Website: apple
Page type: account-selection
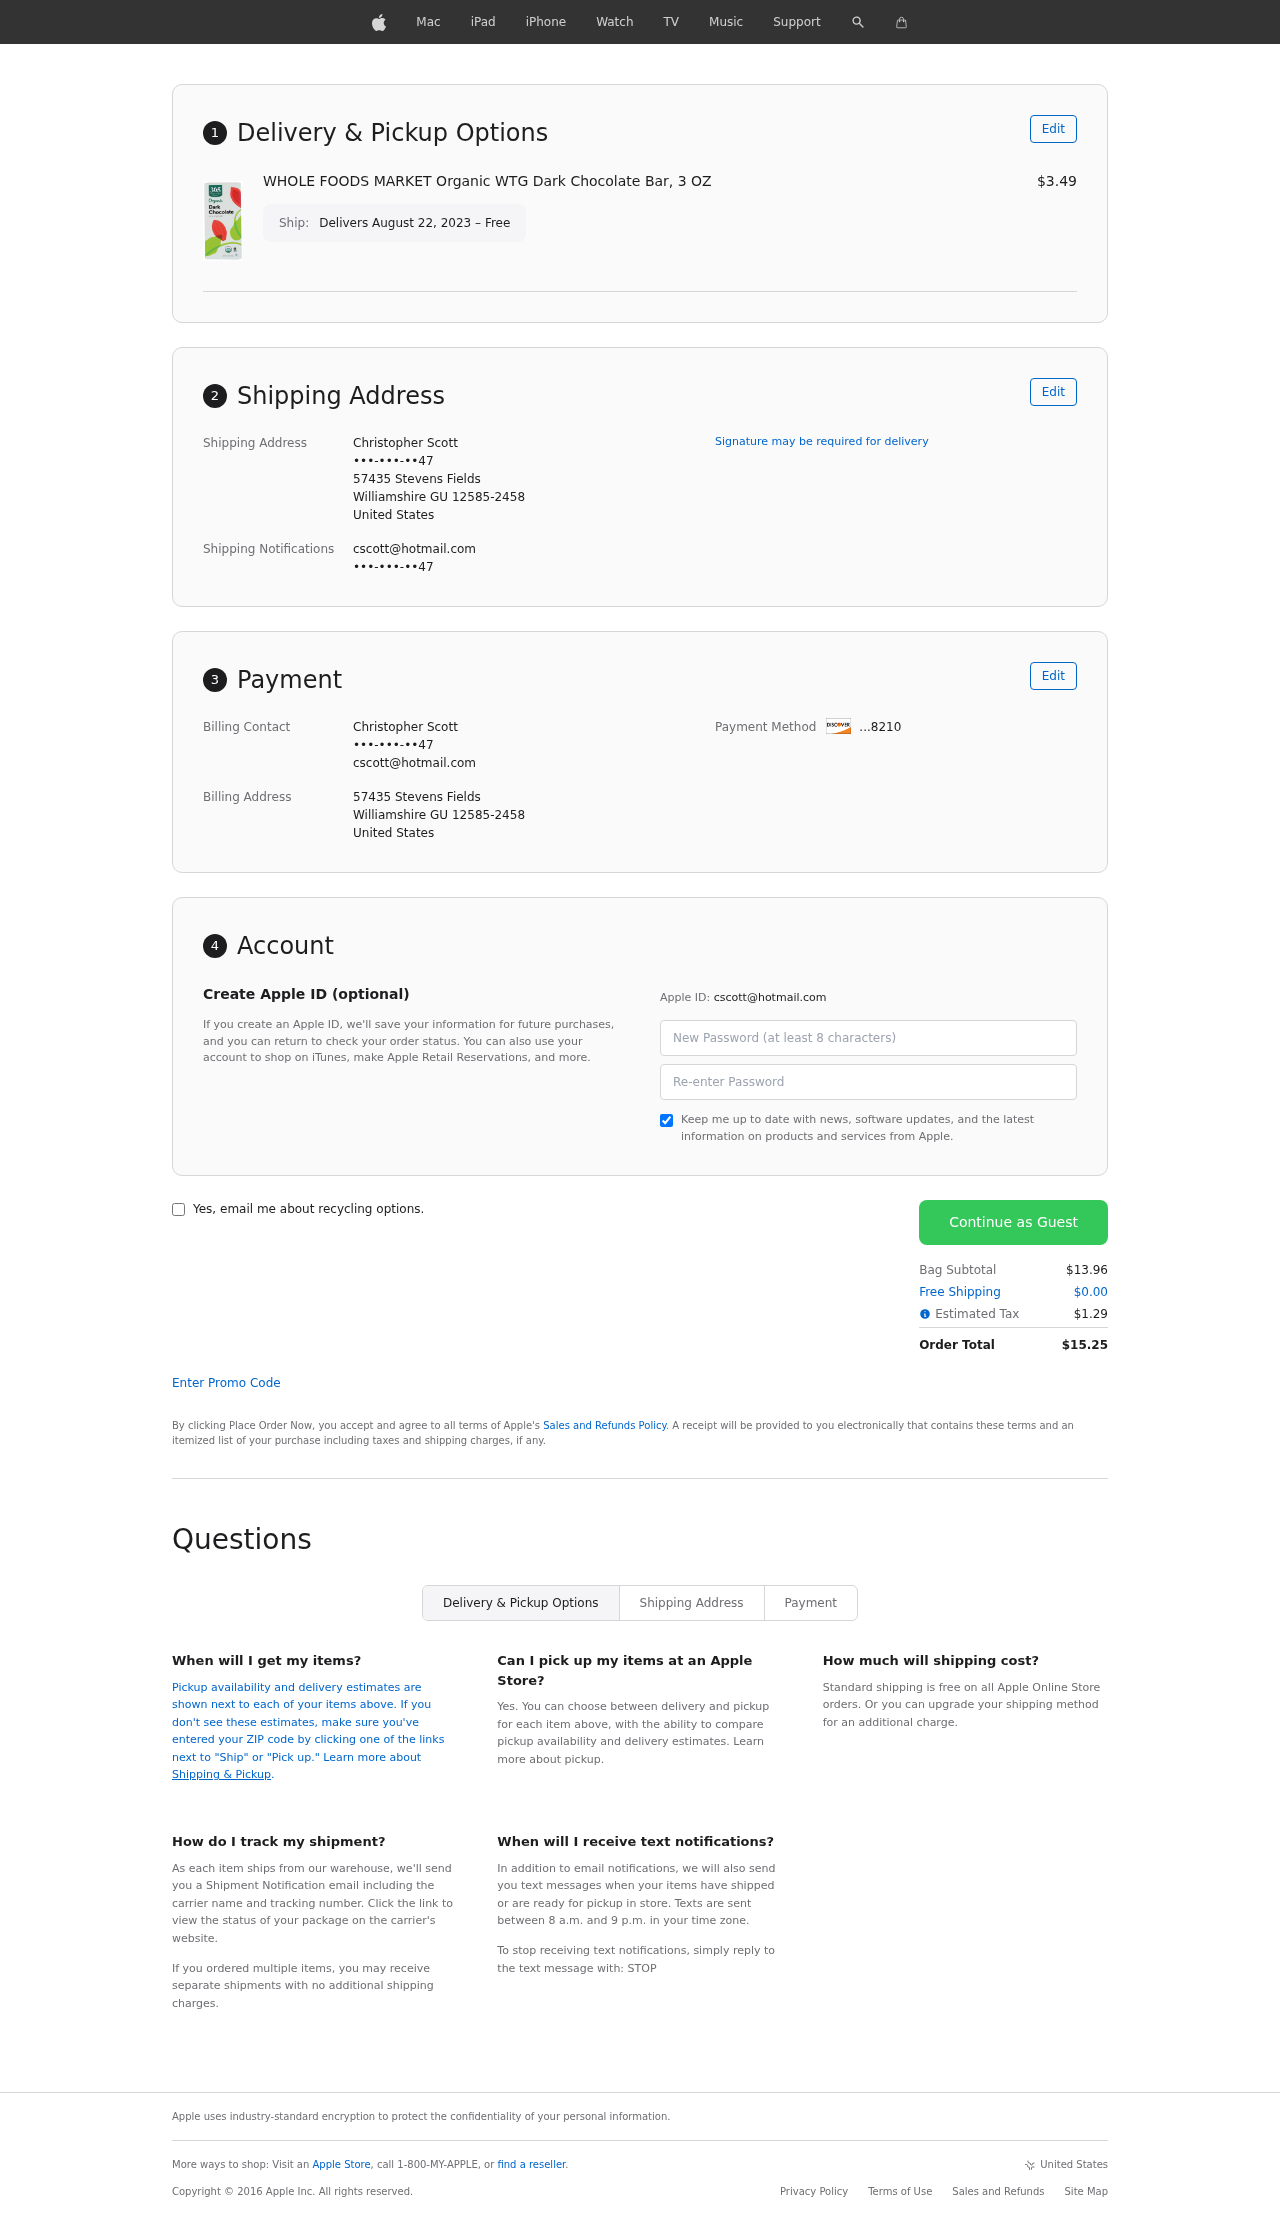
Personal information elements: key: PII_CARD_LAST4
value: ...8210
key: PII_CITY
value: Williamshire
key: PII_COUNTRY
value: United States
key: PII_EMAIL
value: cscott@hotmail.com
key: PII_FULLNAME
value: Christopher Scott
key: PII_PHONE
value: •••-•••-••47
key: PII_POSTCODE_FULL
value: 12585-2458
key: PII_POSTCODE_FULL
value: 12585
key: PII_STATE_ABBR
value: GU
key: PII_STREET
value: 57435 Stevens Fields
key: PII_PHONE2
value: •••-•••-••47
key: PII_FIRSTNAME
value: Christopher
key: PII_LASTNAME
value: Scott
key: PII_FULLNAME2
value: Christopher Scott
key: PII_FULLNAME3
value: Christopher Scott
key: PII_FIRSTNAME2
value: Christopher
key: PII_FIRSTNAME3
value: Christopher
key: PII_LASTNAME2
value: Scott
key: PII_LASTNAME3
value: Scott
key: PII_FIRSTNAME_DERIVED
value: Christopher
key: PII_LASTNAME_DERIVED
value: Scott
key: PII_FULLNAME_DERIVED
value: Christopher Scott
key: PII_NAME_FULL_DERIVED
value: Christopher Scott
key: PII_PHONE3
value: •••-•••-••47
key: PII_EMAIL2
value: cscott@hotmail.com
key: PII_EMAIL3
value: cscott@hotmail.com
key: PII_STATE
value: GU
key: PII_POSTCODE
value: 12585
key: PII_POSTCODE_EXT
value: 2458
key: PII_POSTCODE_NUMERIC
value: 12585
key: PII_POSTCODE_EXT_NUMERIC
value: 2458
Product elements: key: PRODUCT1_NAME
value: WHOLE FOODS MARKET Organic WTG Dark Chocolate Bar, 3 OZ
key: PRODUCT1_PRICE
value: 3.49
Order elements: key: ORDER_DELIVERY_DATE
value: Delivers August 22, 2023 – Free
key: ORDER_SUBTOTAL
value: $13.96
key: ORDER_SHIPPING_COST
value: $0.00
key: ORDER_TAX
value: $1.29
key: ORDER_TOTAL
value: $15.25